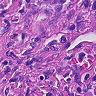
Metastatic tissue present: yes